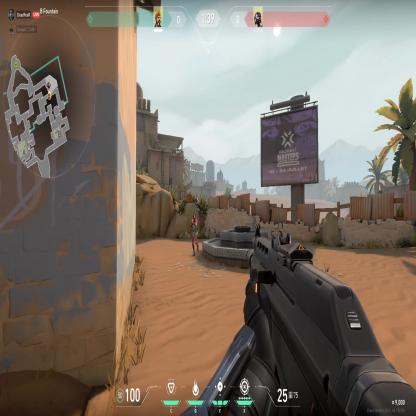
Label: enemy